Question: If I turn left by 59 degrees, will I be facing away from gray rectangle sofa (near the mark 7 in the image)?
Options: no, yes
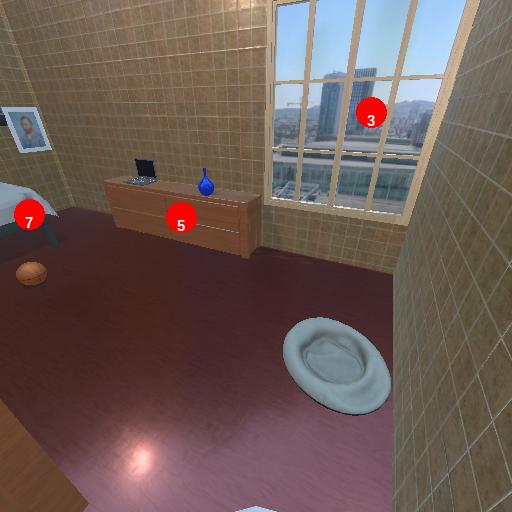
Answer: no